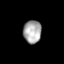
Tissue: prostate
Cell type: T cells
Senescence score: 0.3284
Nuclear area (px): 404
Mean DAPI intensity: 168.965